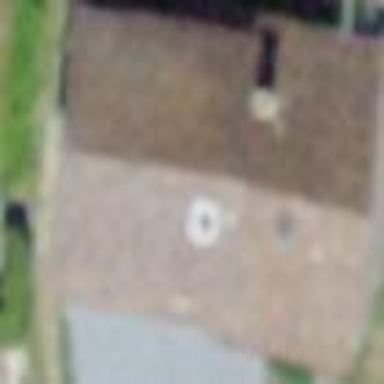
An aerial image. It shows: Simple house.